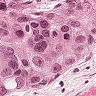
Metastatic tissue present: yes